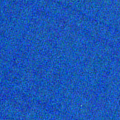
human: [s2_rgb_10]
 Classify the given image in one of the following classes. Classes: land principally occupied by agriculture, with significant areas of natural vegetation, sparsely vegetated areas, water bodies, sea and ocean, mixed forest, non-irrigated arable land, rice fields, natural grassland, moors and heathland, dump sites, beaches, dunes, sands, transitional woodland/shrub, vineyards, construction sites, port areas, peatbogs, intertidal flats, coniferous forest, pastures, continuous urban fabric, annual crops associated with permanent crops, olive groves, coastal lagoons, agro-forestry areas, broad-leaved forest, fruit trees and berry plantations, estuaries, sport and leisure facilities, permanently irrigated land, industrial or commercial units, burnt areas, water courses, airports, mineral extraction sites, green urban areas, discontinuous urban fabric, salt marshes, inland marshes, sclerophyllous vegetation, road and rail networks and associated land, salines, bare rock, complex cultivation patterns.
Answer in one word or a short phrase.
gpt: sea and ocean